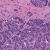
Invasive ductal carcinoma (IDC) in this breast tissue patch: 1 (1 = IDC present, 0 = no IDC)